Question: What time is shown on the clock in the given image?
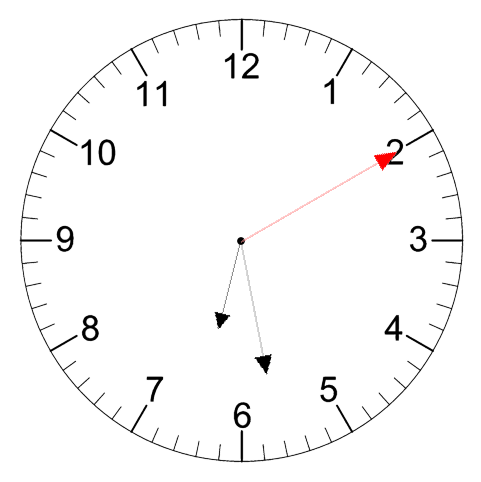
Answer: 06:28:10